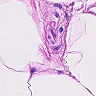
Metastatic tissue present: no